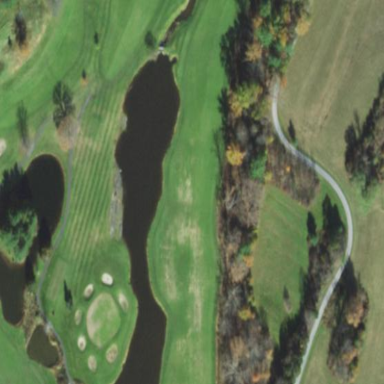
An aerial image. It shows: Grassy area designated as golf fairway.